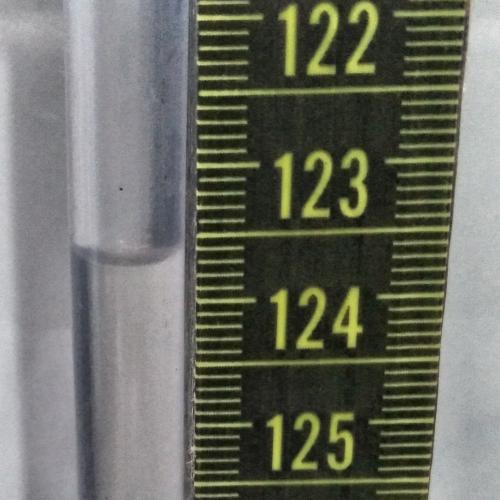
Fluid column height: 123.7 cm